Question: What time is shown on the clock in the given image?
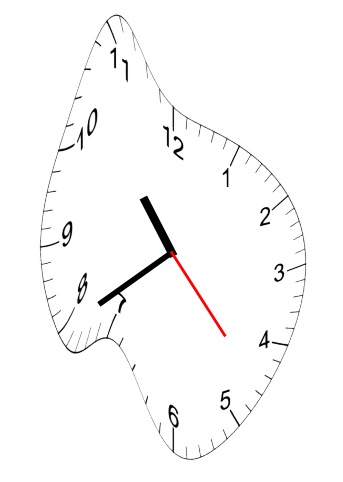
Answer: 10:39:23